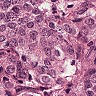
Metastatic tissue present: yes